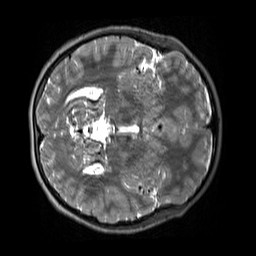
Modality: T2w
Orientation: axial
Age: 11
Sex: female
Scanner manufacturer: siemens
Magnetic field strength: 3 T
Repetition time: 3.2 s
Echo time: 0.408 s